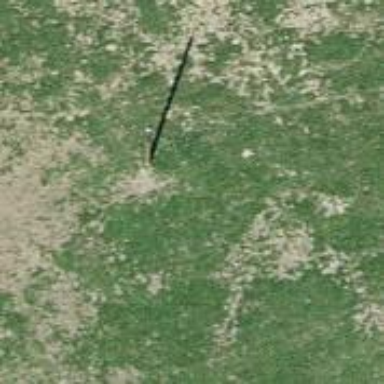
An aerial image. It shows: Utility pole in the image.